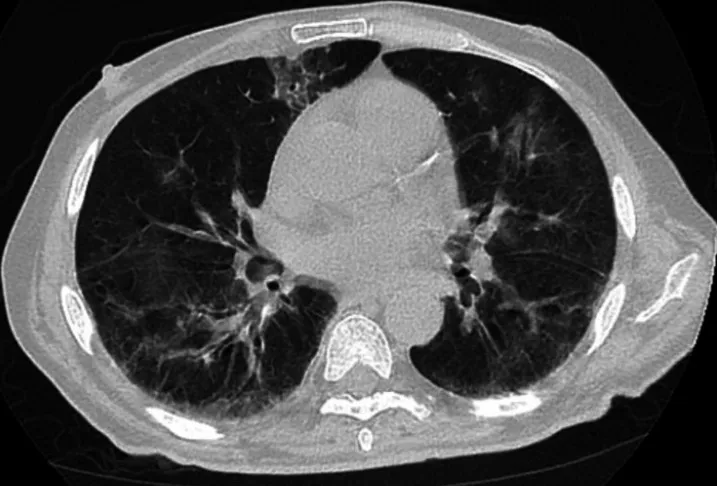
Scattered peripheral and basilar ground-glass infiltrates were worse when compared to previous images (at the time of presentation).
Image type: radiology (ct)